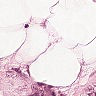
Metastatic tissue present: yes